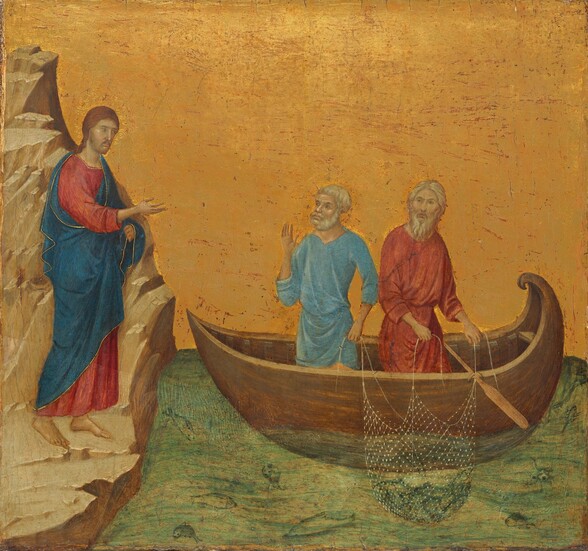
Title: The Calling of the Apostles Peter and Andrew
Artist: Duccio di Buoninsegna
Earliest date: 1308
Latest date: 1311
Material: tempera on panel